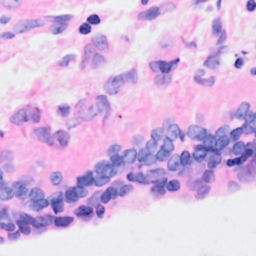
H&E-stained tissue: Breast